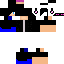
A male human skin with dark skin, wearing brown long hair dressed in a blue hoodie and blue pants, featuring a closed mouth.